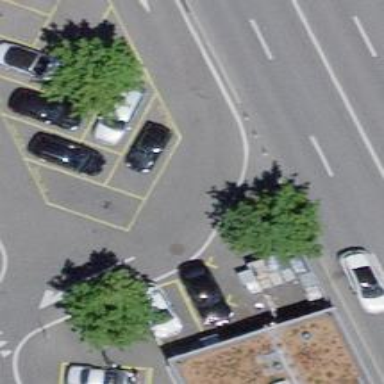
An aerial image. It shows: Parking aisle designated as service road.